Question: >
<URL>
I am trying to implement Thread chain in Ubuntu in C. When I compile the following code, I get the errors of Undefined reference to these thread library function even though I have added the header file.I am also getting segmentation fault error. Why is that? I am not accessing some uninitialized memory anywhere in program. Here is the code:
'''
#include <stdio.h>
#include<stdlib.h>
#include <pthread.h>
void* CreateChain(int*);
int main()
{
int num;
pthread_t tid;
scanf("Enter the number of threads to create
%d",&num);
pthread_create(&tid,NULL,CreateChain,&num);
pthread_join(tid,NULL);
printf("Thread No. %d is terminated
",num);
return 0;
}
void* CreateChain(int* num )
{
pthread_t tid;
if(num>0)
{
pthread(&tid,NULL,CreateChain,num);
pthread_join(tid,NULL);
printf("Thread No. %d is terminated
",*num);
}
else
return NULL;
return NULL;
}
'''
I am getting following warnings and the Scanf prompt is not appearing for some reason.

Regards
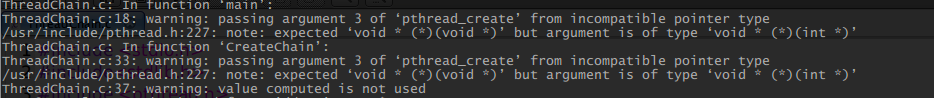
Answer: The pthread.h header file provides a forward declaration of pthread functions. This tells the compiler than these functions exist and have a certain signature. It doesn't however tell the linker anything about where to find these functions at runtime.
To allow the linker to resolve these calls (decide where to jump to inside your code or in a different shared object), you need to link against the appropriate (pthread) library by adding
'''
-pthread
'''
to your build command line.
<URL> expains why '-pthread' is preferable.]
There are various other issues with the code that will be worthy of attention
- 'scanf''printf("Enter number of threads
");scanf("%d", &num);'- 'CreateChain''void*''int num = *(int*)arg;'- 'CreateChain'